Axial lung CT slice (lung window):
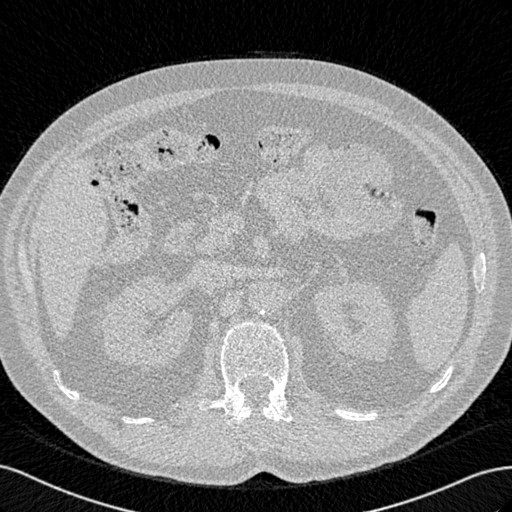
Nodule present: no